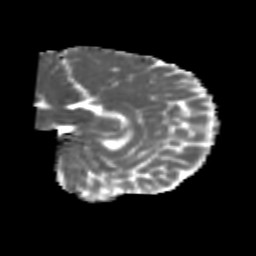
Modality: MD
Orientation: sagittal
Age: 38
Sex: female
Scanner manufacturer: siemens
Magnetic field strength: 3 T
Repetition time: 1.8 s
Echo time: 0.07 s